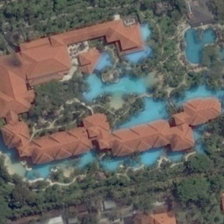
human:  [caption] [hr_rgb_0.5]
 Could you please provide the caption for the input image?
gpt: pools are surrounded by dense trees and red buildings .

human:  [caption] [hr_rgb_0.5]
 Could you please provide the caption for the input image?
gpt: a small beach is near the resort area .

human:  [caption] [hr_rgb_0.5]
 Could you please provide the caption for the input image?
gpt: several red buildings and many green trees are in a resort with several blue ponds .

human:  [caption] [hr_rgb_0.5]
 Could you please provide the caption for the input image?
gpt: several red buildings and many green trees are in a resort with several blue ponds .

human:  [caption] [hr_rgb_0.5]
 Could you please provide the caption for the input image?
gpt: pools are surrounded by dense trees and red buildings .